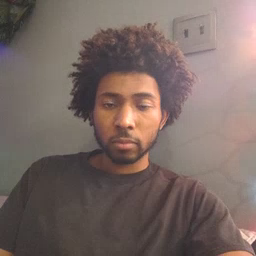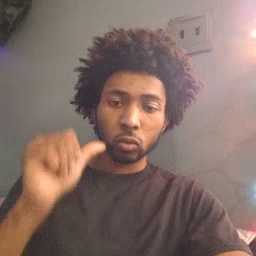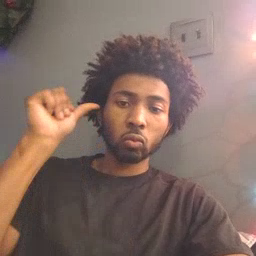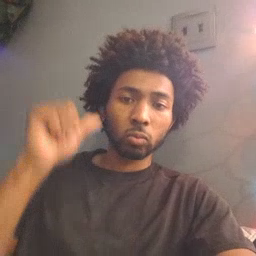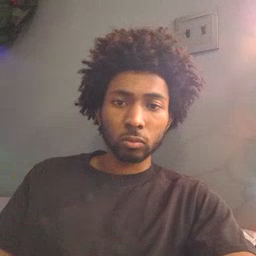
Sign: yesterday